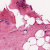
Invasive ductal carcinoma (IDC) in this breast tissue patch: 0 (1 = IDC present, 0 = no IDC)